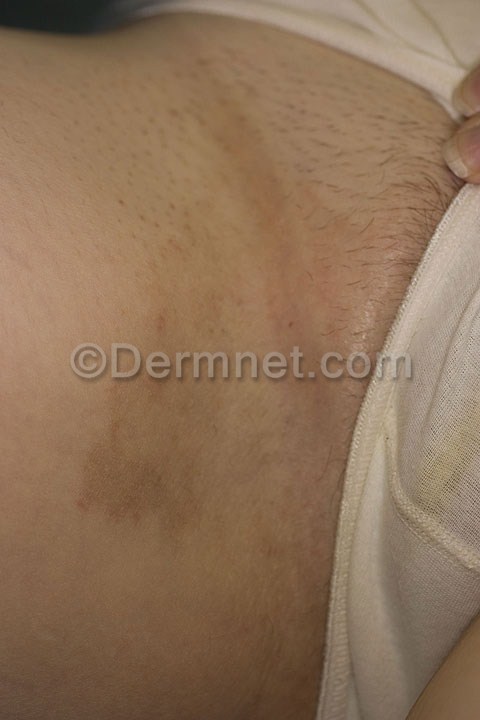
Disease: Tinea Ringworm Candidiasis and other Fungal Infections